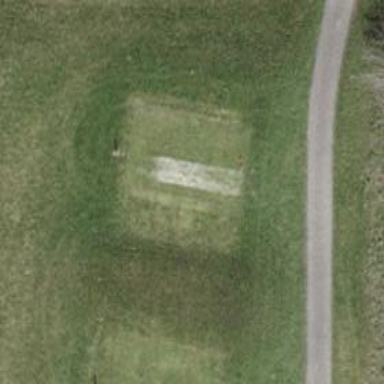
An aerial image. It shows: Grass area designated as golf tee.